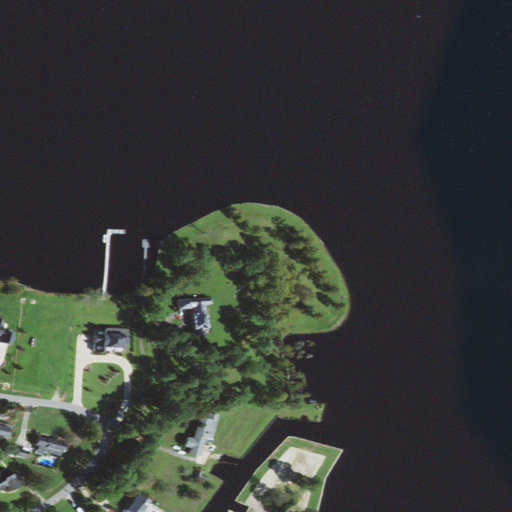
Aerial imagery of cape in North Carolina named Cobb Point containing open water, open development, shrub, deciduous forest, herbaceous wetlands, low intensity development, cultivated crops, and grassland